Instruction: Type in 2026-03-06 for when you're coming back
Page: home
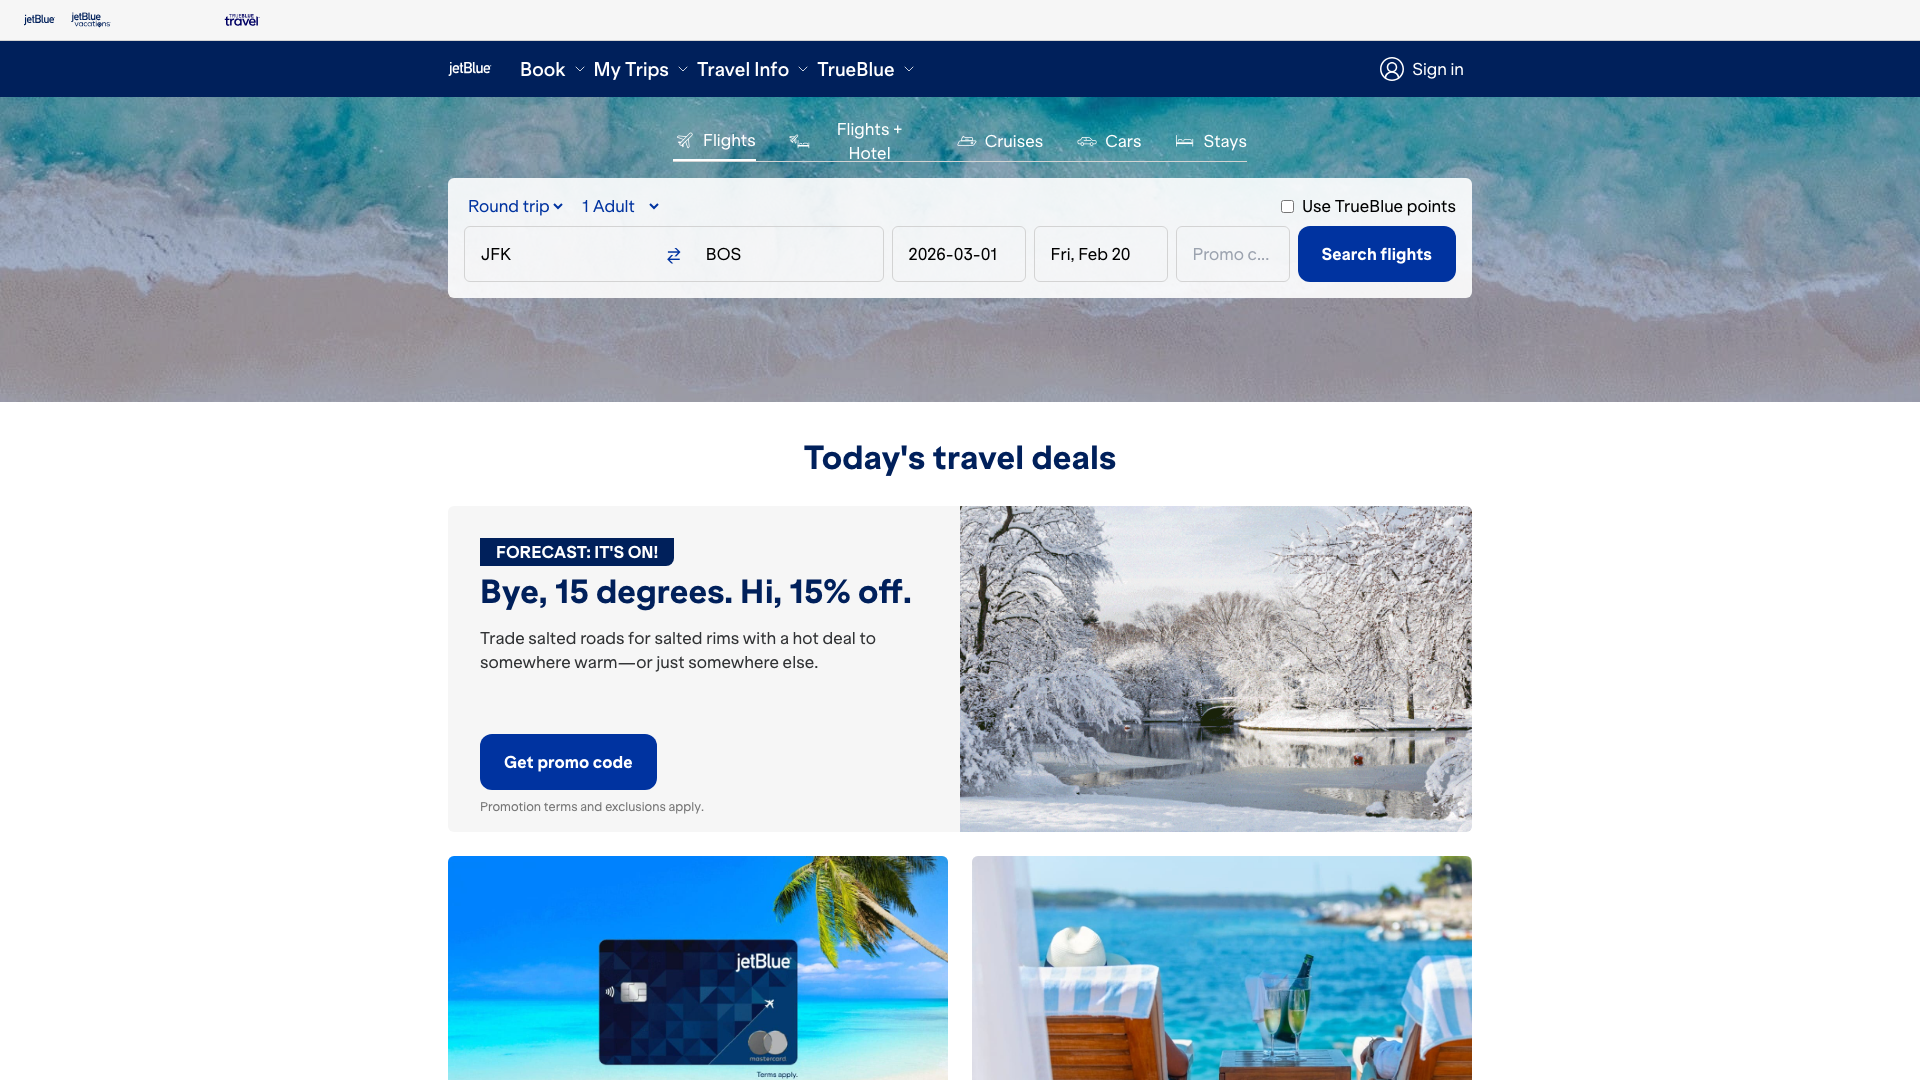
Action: type